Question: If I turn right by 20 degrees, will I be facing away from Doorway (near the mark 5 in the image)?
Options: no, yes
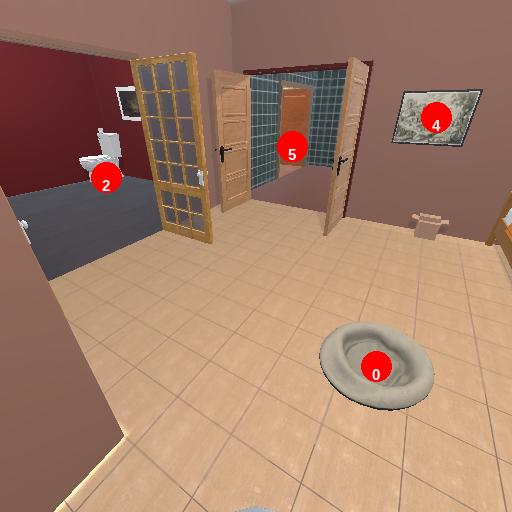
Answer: no